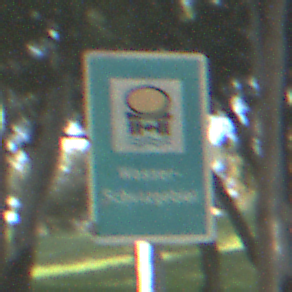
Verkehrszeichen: Wasserschutzgebiet
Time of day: MorningAfternoon
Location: Outdoor (Nature)
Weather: Clear
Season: NotSpecified
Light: Natural